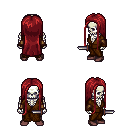
a pixel art fantasy rpg character, male body template, skeleton, brown robe, gold greaves, brunette extra-long hairstyle, cloth bracers, maroon shoes, dagger, four views (front, back, left, right), 2x2 character sprite sheet, small pixel art, hard edges, no anti-aliasing